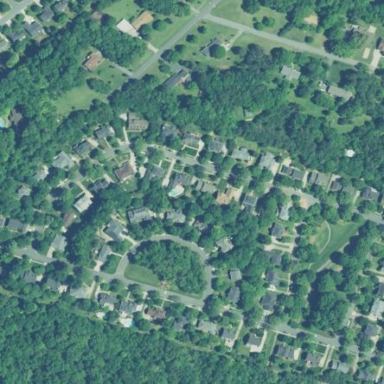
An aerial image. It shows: Residential area within neighborhood.